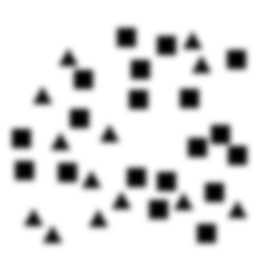
Squares: 19
Triangles: 13
Stars: 0
Total shapes: 32